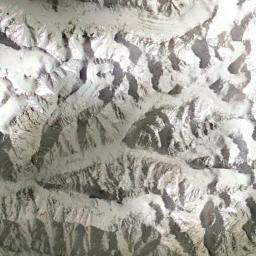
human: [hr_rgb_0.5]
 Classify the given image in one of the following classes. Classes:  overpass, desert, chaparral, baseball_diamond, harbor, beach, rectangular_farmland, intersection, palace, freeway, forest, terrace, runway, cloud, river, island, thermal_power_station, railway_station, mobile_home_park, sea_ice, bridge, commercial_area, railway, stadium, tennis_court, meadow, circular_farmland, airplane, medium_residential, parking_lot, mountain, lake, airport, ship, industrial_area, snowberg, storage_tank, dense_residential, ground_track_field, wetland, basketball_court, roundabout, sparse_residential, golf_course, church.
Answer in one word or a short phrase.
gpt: snowberg